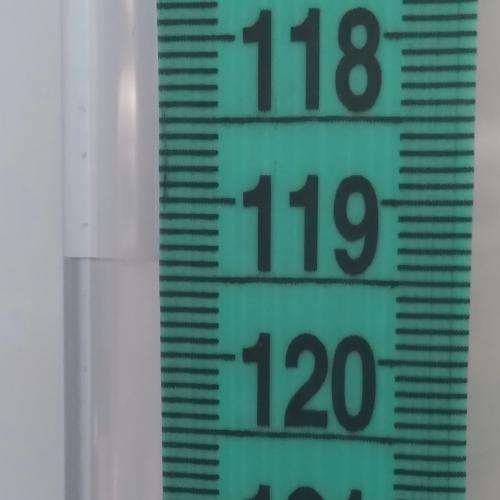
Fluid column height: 119.4 cm